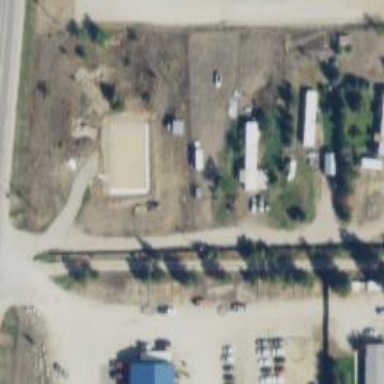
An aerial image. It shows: Animal shelter.